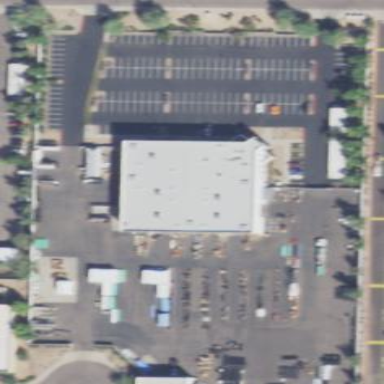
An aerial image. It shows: Wholesale shop within building.